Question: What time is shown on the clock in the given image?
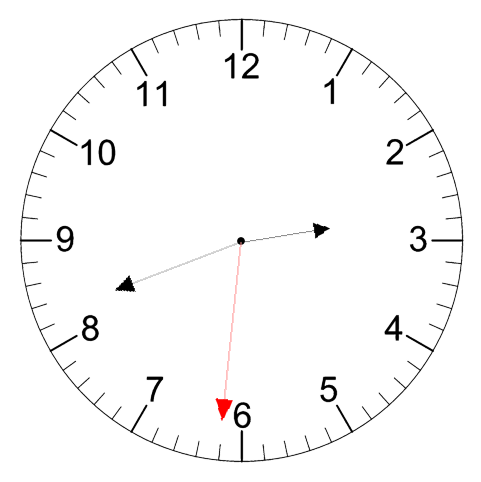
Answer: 02:41:31